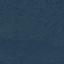
Land use / land cover: Forest